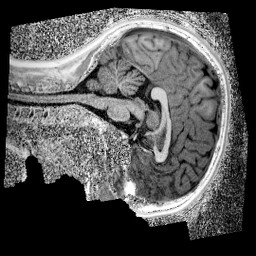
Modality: UNIT1_denoised
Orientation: sagittal
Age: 11
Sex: male
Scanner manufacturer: siemens
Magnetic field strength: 3 T
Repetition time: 4 s
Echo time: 0.00299 s